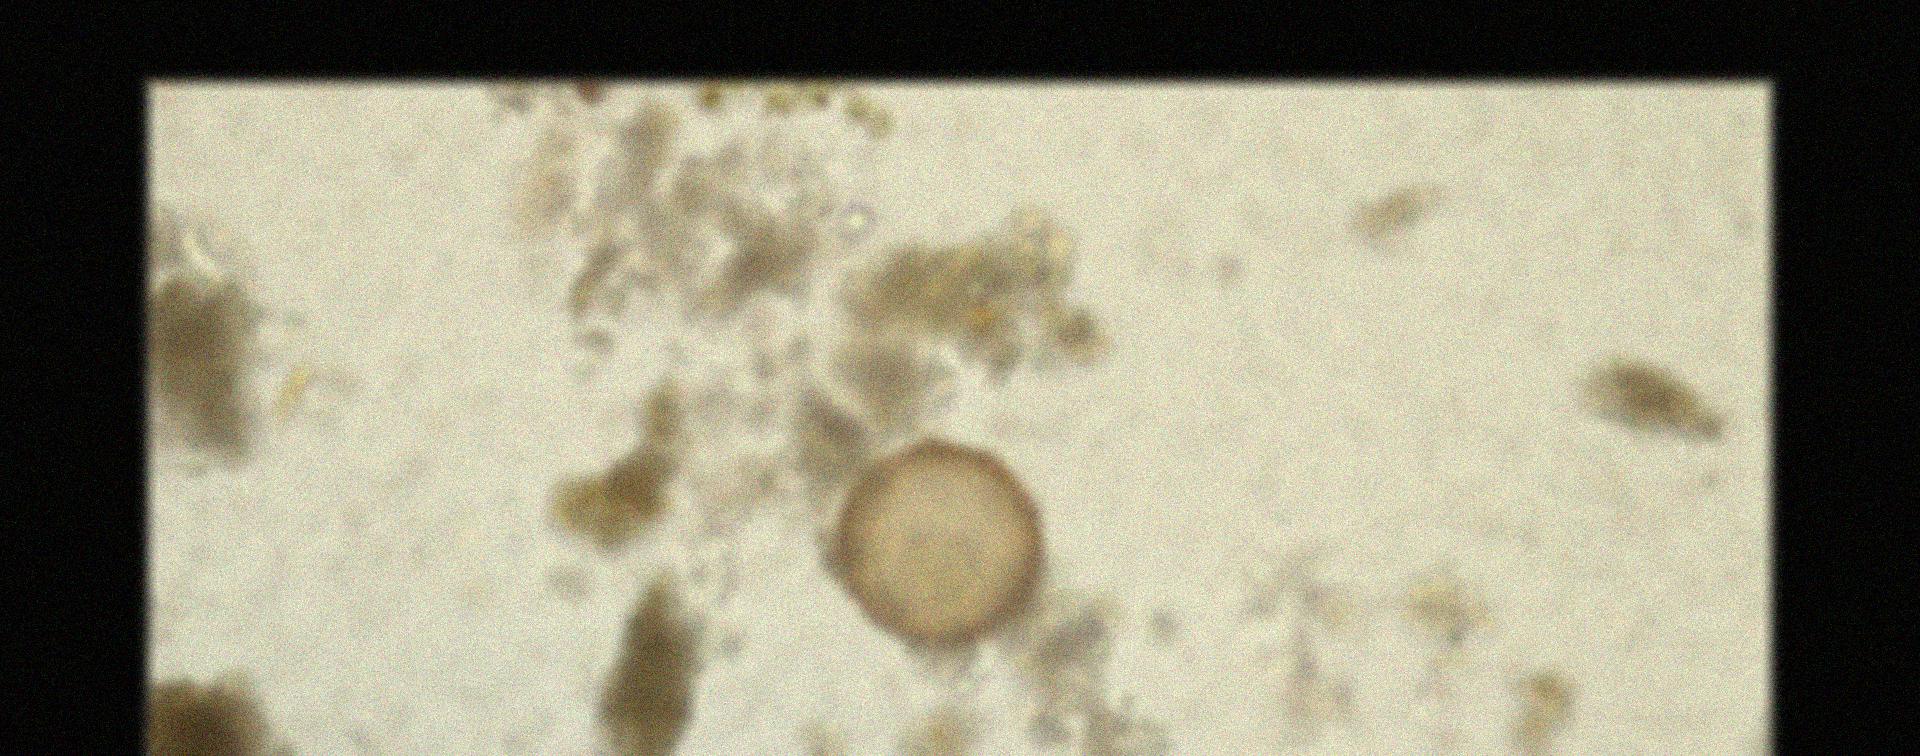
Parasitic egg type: Hymenolepis diminuta